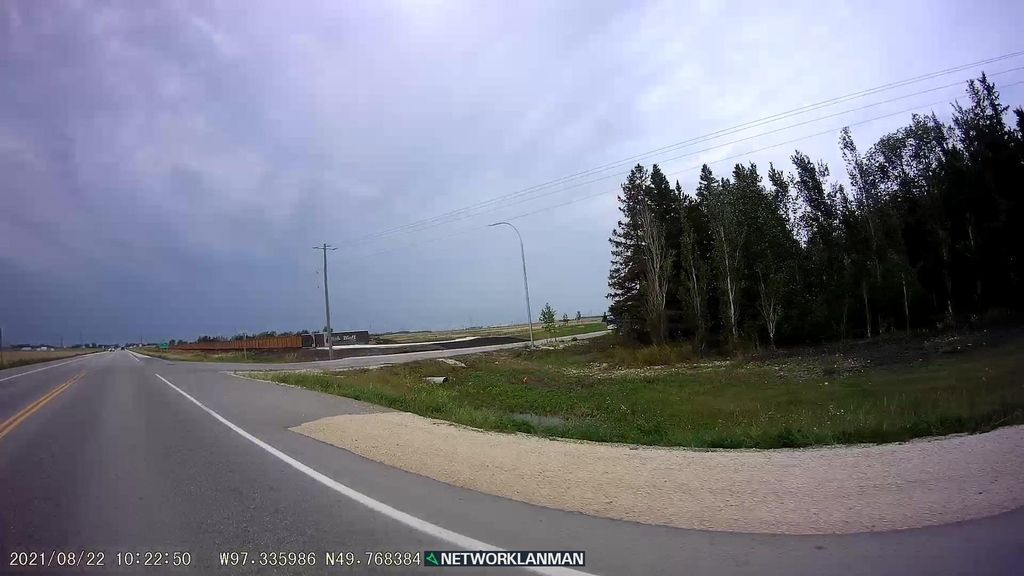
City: winnipeg